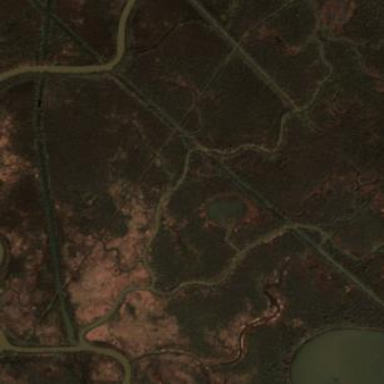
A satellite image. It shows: Marshy wetland area.